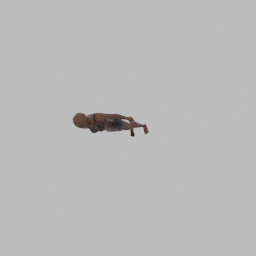
Label: people